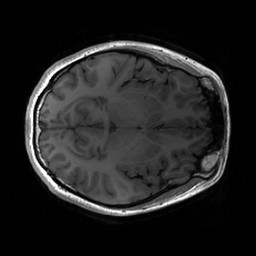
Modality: T1w
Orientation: axial
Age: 18
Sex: female